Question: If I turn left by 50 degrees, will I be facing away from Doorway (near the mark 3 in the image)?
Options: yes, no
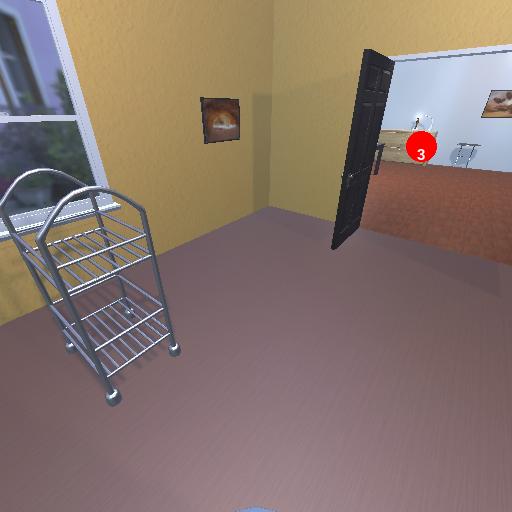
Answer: yes